九年级 · 解析几何
(本小题8.0分)

如图, ${ }^{\circ} A B C D$ 的顶点 $A, D$ 在 $\odot O$ 上, 边 $B C$ 切 $\odot O$ 于点 $M$, 连接 $A M, D M, C D$ 交 $\odot O$ 于点 $N$.

图 1

图 2

(1)如图1, 求证: $A M=D M$;

(2)如图2, 若圆心 $O$ 在边 $A D$ 上, 连接 $A N, M N$, 若 $M N^{2}=A N \cdot C N, A N=8 C N, A B=5$,求 $\odot O$ 的半径.
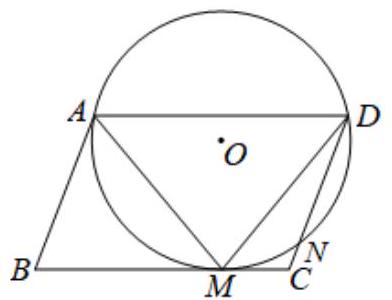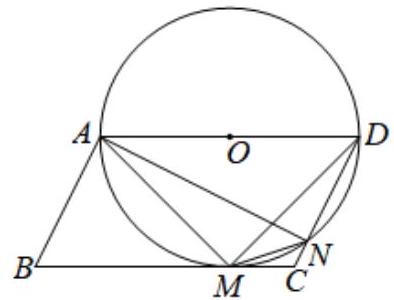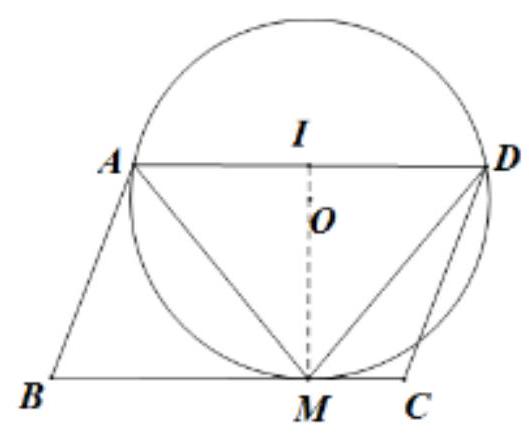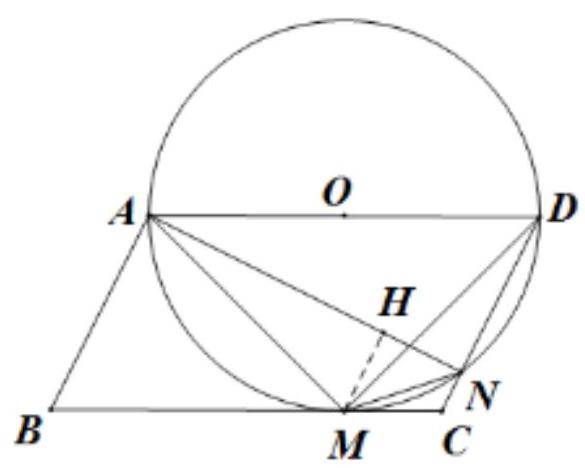
答案: 解: (1)证明: 如图, 连接 $M O$ 并延长交 $A D$ 于点 $I$,

$\because B C$ 切 $\odot O$ 于点 $M$,

$\therefore \angle B M I=90^{\circ}$.

$\because$ 四边形 $A B C D$ 为平行四边形,

$\therefore A D / / B C$

$\therefore \angle M I D=\angle B M I=90^{\circ}$,

$\therefore M I \perp A D$.

又 $M I$ 过圆心， $\therefore M I$ 垂直平分 $A D$,

$\therefore A M=D M$.

(2) 设 $C N=x, A N=8 x$,

则 $M N^{2}=A N \cdot C N=8 x \cdot x=8 x^{2}$,

$\therefore M N=2 \sqrt{2} x$,

$\because A D$ 是直径, $\therefore \angle A M D=\angle A N D=90^{\circ}$.

由(1)得 $A M=D M, \therefore \angle A D M=45^{\circ}$,

$\therefore \angle A N M=\angle A D M=45^{\circ}$.

作 $M H \perp A N$ 于点 $H$,

$\therefore \angle M H N=\angle M H A=90^{\circ}$.

在Rt $\triangle M N H$ 中, $\angle H N M=45^{\circ}$,

$\therefore H M=H N=2 x$,

$\therefore A H=A N-H N=6 x$

在Rt $\triangle A M H$ 中, $A M=\sqrt{A H^{2}+H M^{2}}=\sqrt{(6 x)^{2}+(2 x)^{2}}=2 \sqrt{10} x$.

在Rt $\triangle A M D$ 中, $D M=A M=2 \sqrt{10} x$,

$$
\therefore A D=2 \sqrt{10} x \cdot \sqrt{2}=4 \sqrt{5} x \text {. }
$$

$\because \square A B C D$,

$\therefore C D=A B=5, \therefore D N=5-x$.

在Rt $\triangle A N D$ 中, $(8 x)^{2}+(5-x)^{2}=(4 \sqrt{5} x)^{2}$,

解得 $x_{1}=1, x_{2}=-\frac{5}{3}$ (舍去).

$$
\therefore A D=4 \sqrt{5}
$$

$\therefore \odot 0$ 的半径为 $2 \sqrt{5}$.

【解析】本题主要考查的是勾股定理, 平行四边形的性质, 圆周角定理, 线段垂直平分线的性质,切线的性质等有关知识.

(1)连接 $M O$ 并延长交 $A D$ 于点 $I$ 根据切线的性质和平行四边形的性质得到 $M I \perp A D$, 再根据 $M I$ 过圆心得到 $M I$ 垂直平分 $A D$, 进而求出此题;

(2)设 $C N=x, A N=8 x$. 先表示出 $M N$, 然后利用圆周角定理得到 $\angle A M D=\angle A N D=90^{\circ}$, 进而得到 $\angle A N M=\angle A D M=45^{\circ}$, 作 $M H \perp A N$ 于点 $H$, 利用勾股定理进行求解即可.